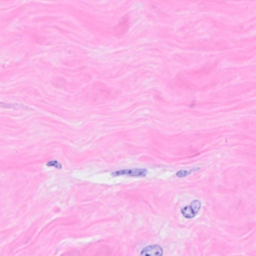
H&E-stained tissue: Breast